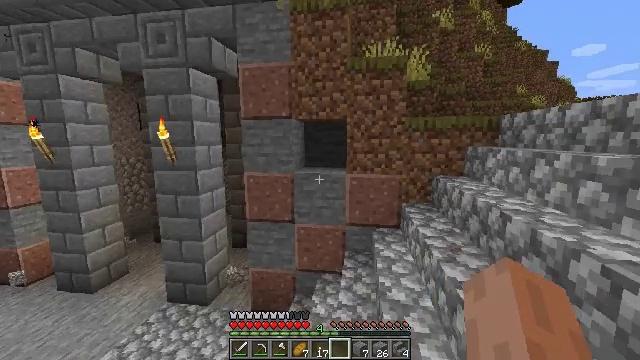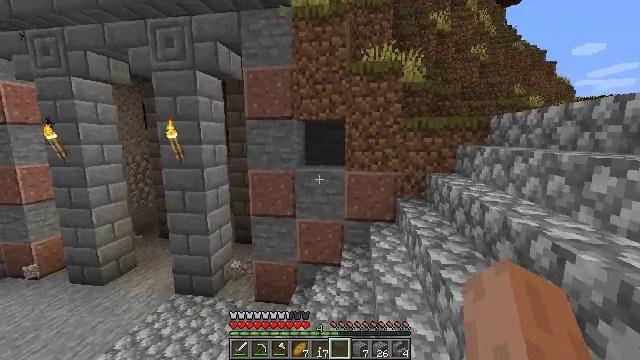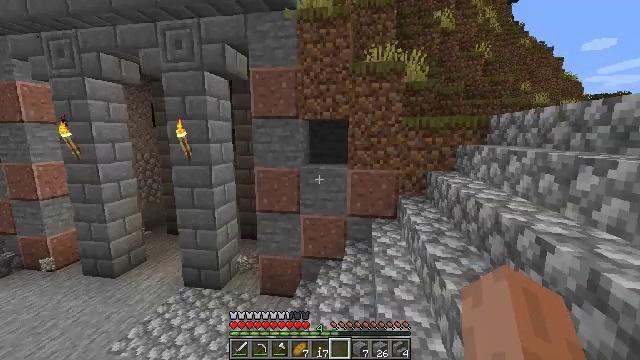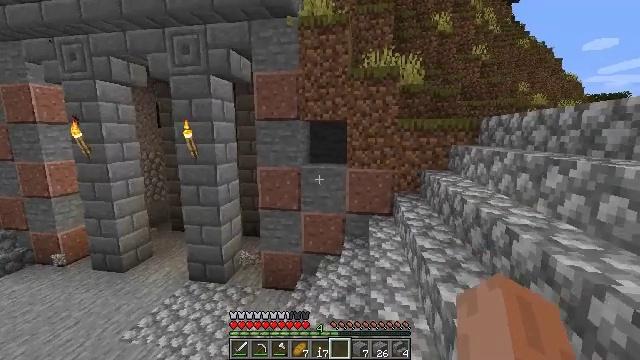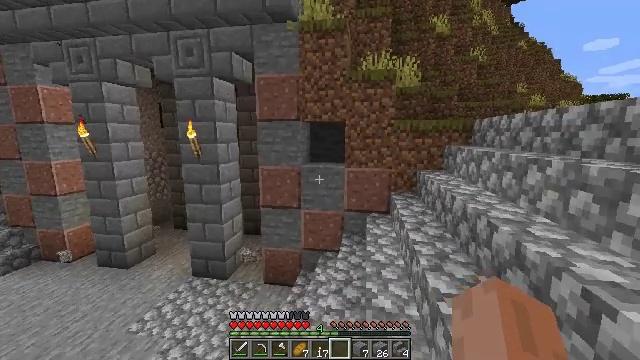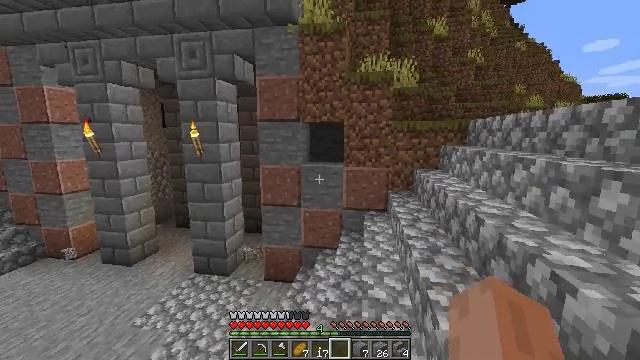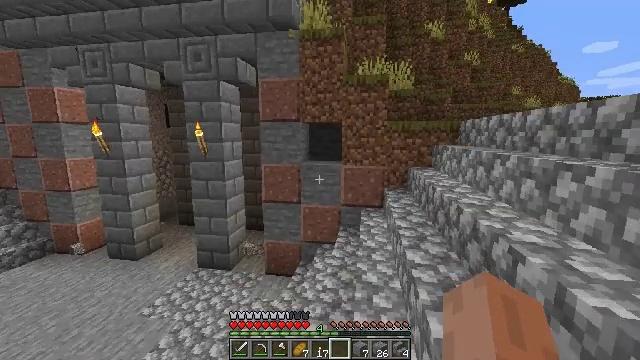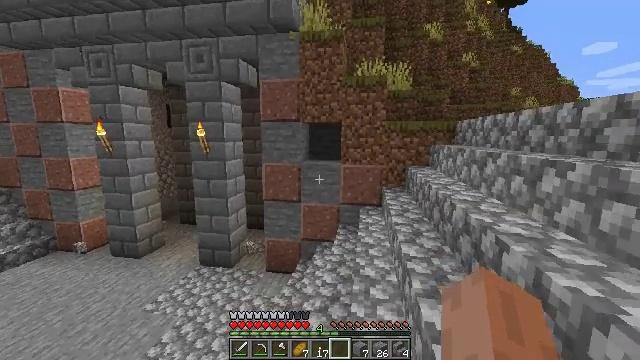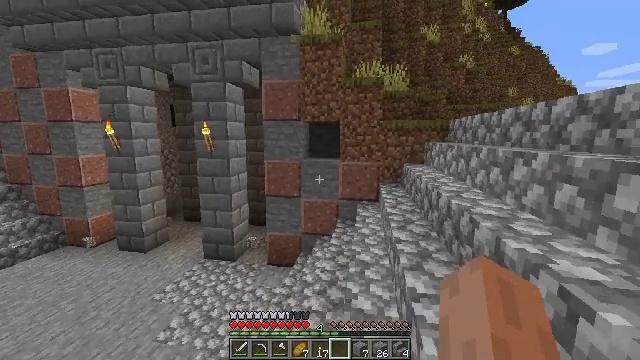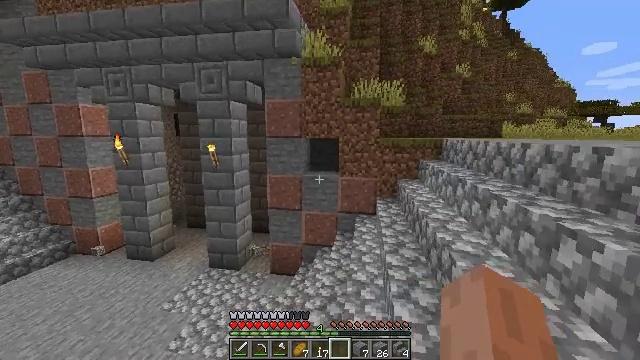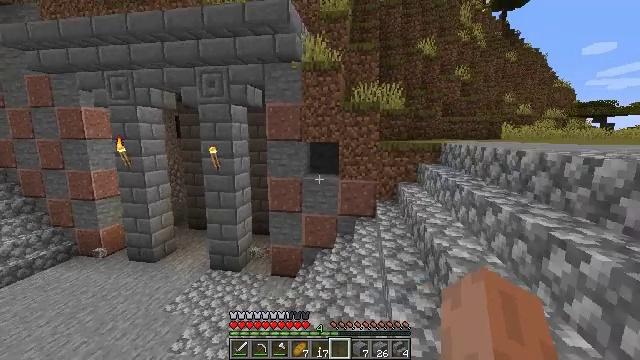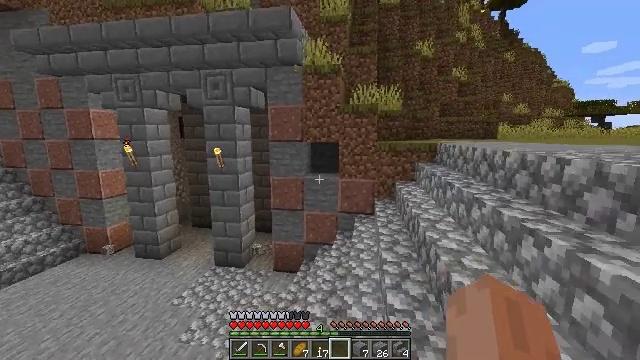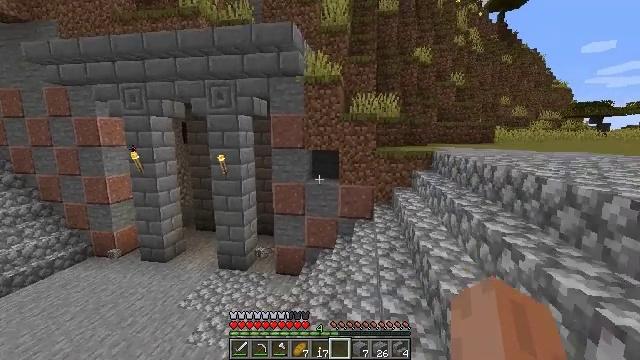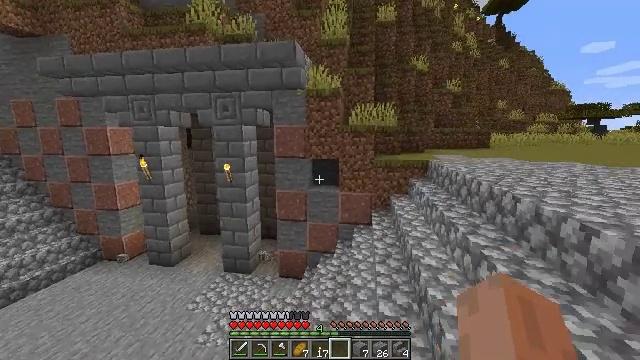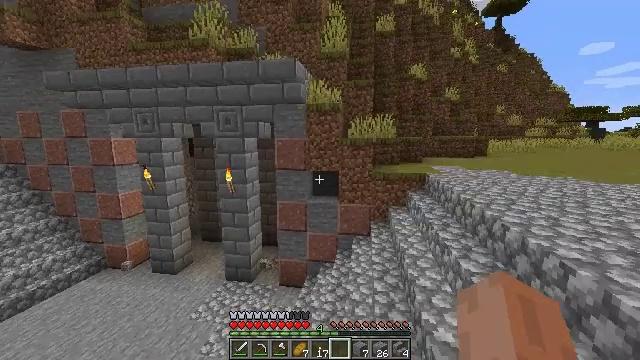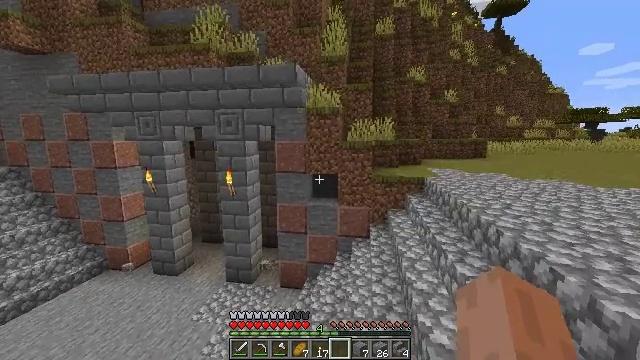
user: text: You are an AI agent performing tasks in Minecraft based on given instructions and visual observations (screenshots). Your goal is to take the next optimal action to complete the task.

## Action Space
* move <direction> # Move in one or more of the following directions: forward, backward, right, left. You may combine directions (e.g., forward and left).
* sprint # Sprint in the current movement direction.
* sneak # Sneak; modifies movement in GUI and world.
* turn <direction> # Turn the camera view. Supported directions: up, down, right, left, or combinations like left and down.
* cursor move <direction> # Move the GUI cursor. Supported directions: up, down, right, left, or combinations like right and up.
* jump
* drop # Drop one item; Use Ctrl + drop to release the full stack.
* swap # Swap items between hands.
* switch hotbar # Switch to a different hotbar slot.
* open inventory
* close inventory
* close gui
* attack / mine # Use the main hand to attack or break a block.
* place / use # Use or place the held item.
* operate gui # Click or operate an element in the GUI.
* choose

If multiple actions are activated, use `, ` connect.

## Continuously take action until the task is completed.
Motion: motion action
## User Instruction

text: Convert granite into polished granite at the crafting table.
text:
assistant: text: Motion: move back
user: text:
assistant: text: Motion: move back
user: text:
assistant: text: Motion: move back
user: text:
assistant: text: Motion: move back
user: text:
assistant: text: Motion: move back
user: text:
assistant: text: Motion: move back
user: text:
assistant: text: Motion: move back
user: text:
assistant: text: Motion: move back
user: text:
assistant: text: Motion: move back
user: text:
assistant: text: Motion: move back
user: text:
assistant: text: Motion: move back
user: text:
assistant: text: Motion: move back
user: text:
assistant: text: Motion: move back
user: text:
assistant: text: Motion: no_op
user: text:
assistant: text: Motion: no_op
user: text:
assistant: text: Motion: no_op
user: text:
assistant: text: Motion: no_op
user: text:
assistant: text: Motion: no_op
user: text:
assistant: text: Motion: move forward
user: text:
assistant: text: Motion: move forward
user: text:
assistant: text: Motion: move forward
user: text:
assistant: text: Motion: move forward
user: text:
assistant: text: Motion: move forward
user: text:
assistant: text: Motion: move forward
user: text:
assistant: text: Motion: move forward
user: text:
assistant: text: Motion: move forward
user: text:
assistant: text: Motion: move forward and move left
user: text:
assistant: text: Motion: move forward and move left
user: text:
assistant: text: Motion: move forward and move left
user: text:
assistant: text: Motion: move forward and move left